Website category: phone
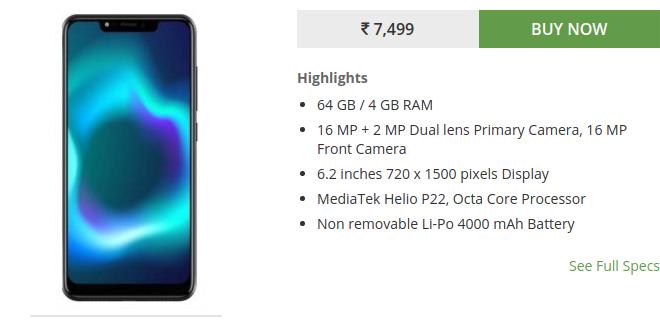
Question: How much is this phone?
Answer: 7,499

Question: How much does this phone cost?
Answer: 7,499

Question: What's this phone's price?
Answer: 7,499

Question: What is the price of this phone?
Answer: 7,499

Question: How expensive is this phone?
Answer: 7,499

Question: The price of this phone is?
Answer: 7,499

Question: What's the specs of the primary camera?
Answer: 16 MP + 2 MP Dual lens Primary Camera

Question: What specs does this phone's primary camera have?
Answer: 16 MP + 2 MP Dual lens Primary Camera

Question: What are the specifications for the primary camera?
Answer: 16 MP + 2 MP Dual lens Primary Camera

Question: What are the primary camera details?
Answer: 16 MP + 2 MP Dual lens Primary Camera

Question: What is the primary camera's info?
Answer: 16 MP + 2 MP Dual lens Primary Camera

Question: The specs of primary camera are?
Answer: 16 MP + 2 MP Dual lens Primary Camera

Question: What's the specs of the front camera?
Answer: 16 MP Front Camera

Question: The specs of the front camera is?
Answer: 16 MP Front Camera

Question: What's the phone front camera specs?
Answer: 16 MP Front Camera

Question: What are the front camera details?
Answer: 16 MP Front Camera

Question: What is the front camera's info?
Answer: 16 MP Front Camera

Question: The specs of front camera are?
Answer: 16 MP Front Camera

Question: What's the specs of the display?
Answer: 6.2 inches 720 x 1500 pixels Display

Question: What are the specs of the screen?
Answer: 6.2 inches 720 x 1500 pixels Display

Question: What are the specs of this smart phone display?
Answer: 6.2 inches 720 x 1500 pixels Display

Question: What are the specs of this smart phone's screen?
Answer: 6.2 inches 720 x 1500 pixels Display

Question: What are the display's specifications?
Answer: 6.2 inches 720 x 1500 pixels Display

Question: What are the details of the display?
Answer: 6.2 inches 720 x 1500 pixels Display

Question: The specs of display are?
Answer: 6.2 inches 720 x 1500 pixels Display

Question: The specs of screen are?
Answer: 6.2 inches 720 x 1500 pixels Display

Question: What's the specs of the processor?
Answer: MediaTek Helio P22, Octa Core Processor

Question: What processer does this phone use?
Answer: MediaTek Helio P22, Octa Core Processor

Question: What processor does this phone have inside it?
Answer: MediaTek Helio P22, Octa Core Processor

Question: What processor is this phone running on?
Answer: MediaTek Helio P22, Octa Core Processor

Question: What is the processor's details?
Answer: MediaTek Helio P22, Octa Core Processor

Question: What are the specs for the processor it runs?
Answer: MediaTek Helio P22, Octa Core Processor

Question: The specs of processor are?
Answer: MediaTek Helio P22, Octa Core Processor